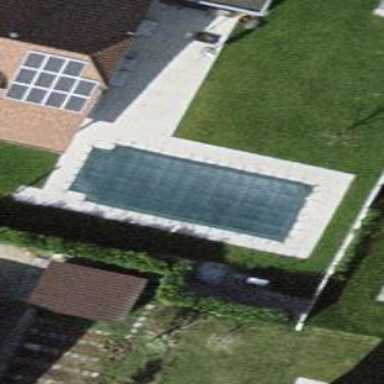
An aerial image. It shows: Swimming pool located in leisure land.